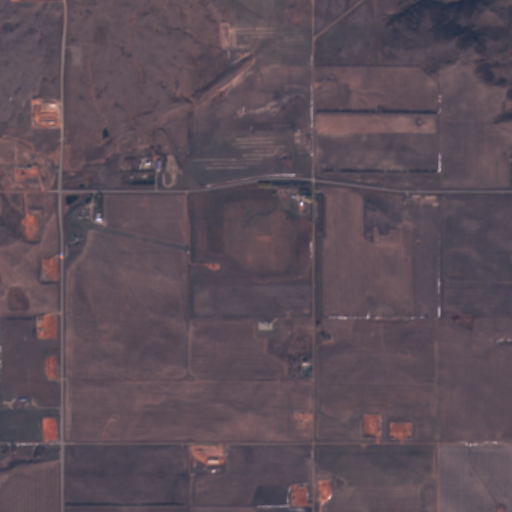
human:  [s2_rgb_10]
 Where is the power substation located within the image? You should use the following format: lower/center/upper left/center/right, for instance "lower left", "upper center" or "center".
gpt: The power substation is located in the upper center of the image.
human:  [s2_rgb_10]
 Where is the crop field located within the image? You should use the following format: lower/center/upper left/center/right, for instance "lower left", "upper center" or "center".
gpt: There is no crop field in the image.